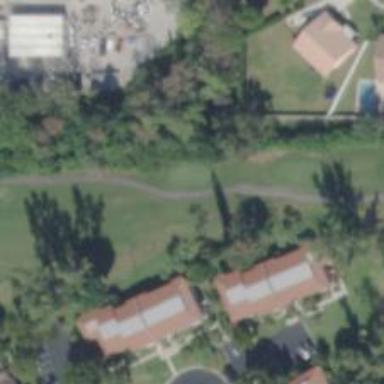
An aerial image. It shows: Path for golf carts.